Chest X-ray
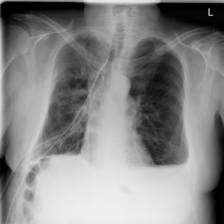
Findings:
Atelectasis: negative
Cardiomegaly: negative
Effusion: negative
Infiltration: positive
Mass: negative
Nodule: negative
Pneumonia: negative
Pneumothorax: positive
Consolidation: negative
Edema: negative
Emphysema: positive
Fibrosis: negative
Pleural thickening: positive
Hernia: negative